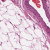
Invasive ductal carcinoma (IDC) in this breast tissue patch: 0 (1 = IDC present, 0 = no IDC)